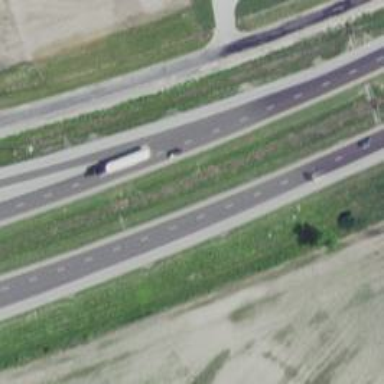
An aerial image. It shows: Motorway junction.